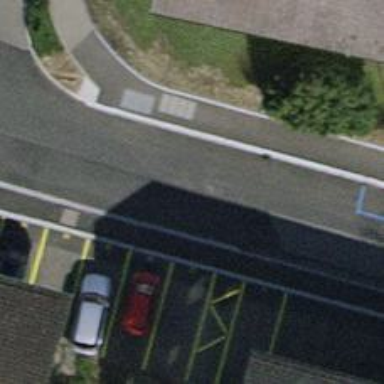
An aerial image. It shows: Traffic calming feature called choker.